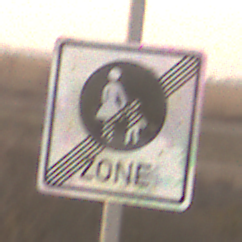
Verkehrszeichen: EndeFussgaengerzone
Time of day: SunriseSunset
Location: Outdoor (Nature)
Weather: PartlyCloudy
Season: NotSpecified
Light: Natural